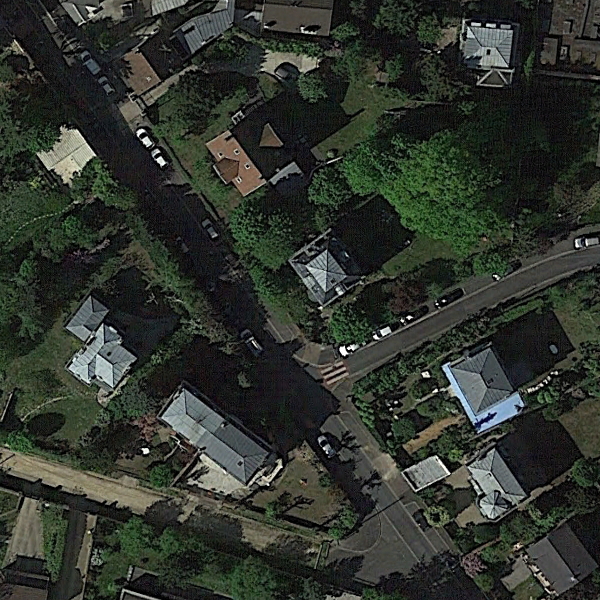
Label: MediumResidential